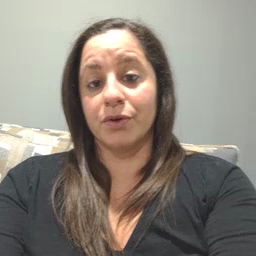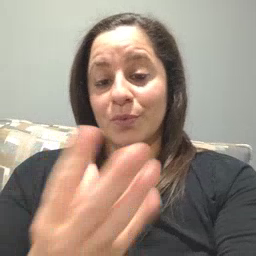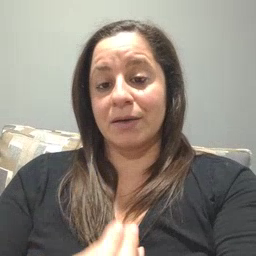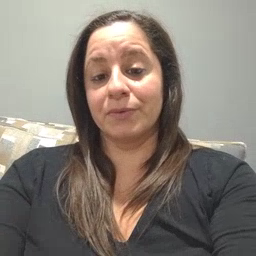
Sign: wet